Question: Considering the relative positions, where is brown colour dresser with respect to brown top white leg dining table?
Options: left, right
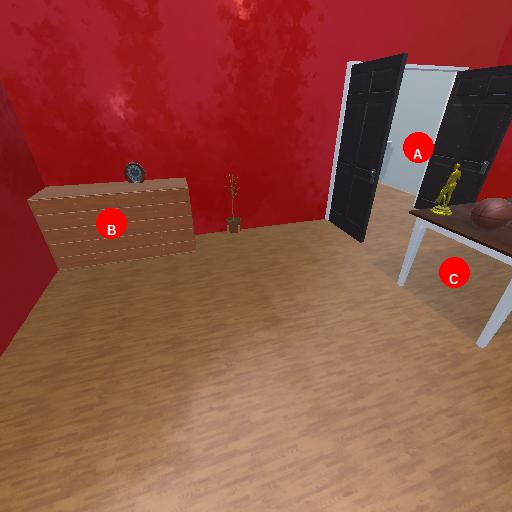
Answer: left